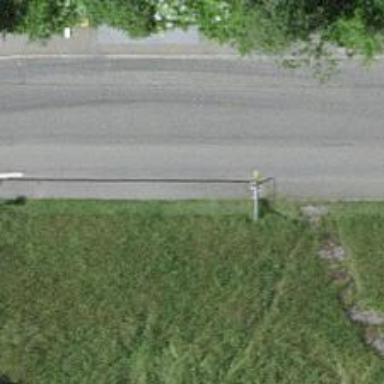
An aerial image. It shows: Bus stop along the road.